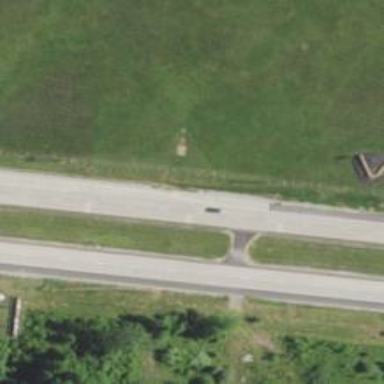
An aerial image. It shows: Expressway with asphalt surface and classified as primary highway.